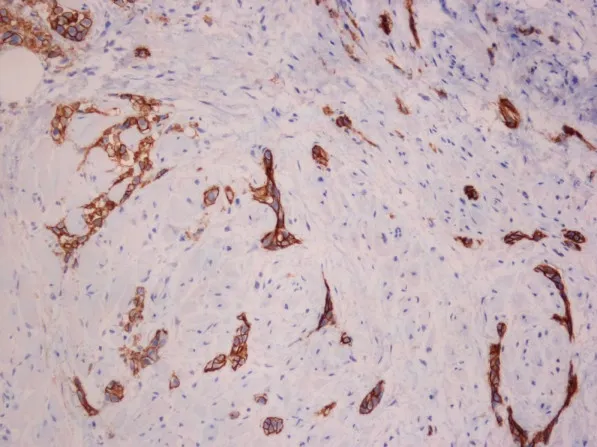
E-cadherin stain on oropharyngeal biopsy.
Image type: pathology (immunostaining)